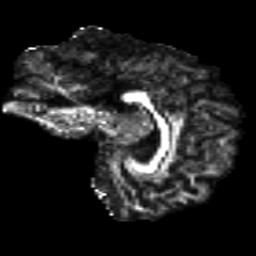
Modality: FA
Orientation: sagittal
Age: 19
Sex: male
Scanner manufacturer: siemens
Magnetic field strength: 3 T
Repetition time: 8.8 s
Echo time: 0.085 s